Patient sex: M
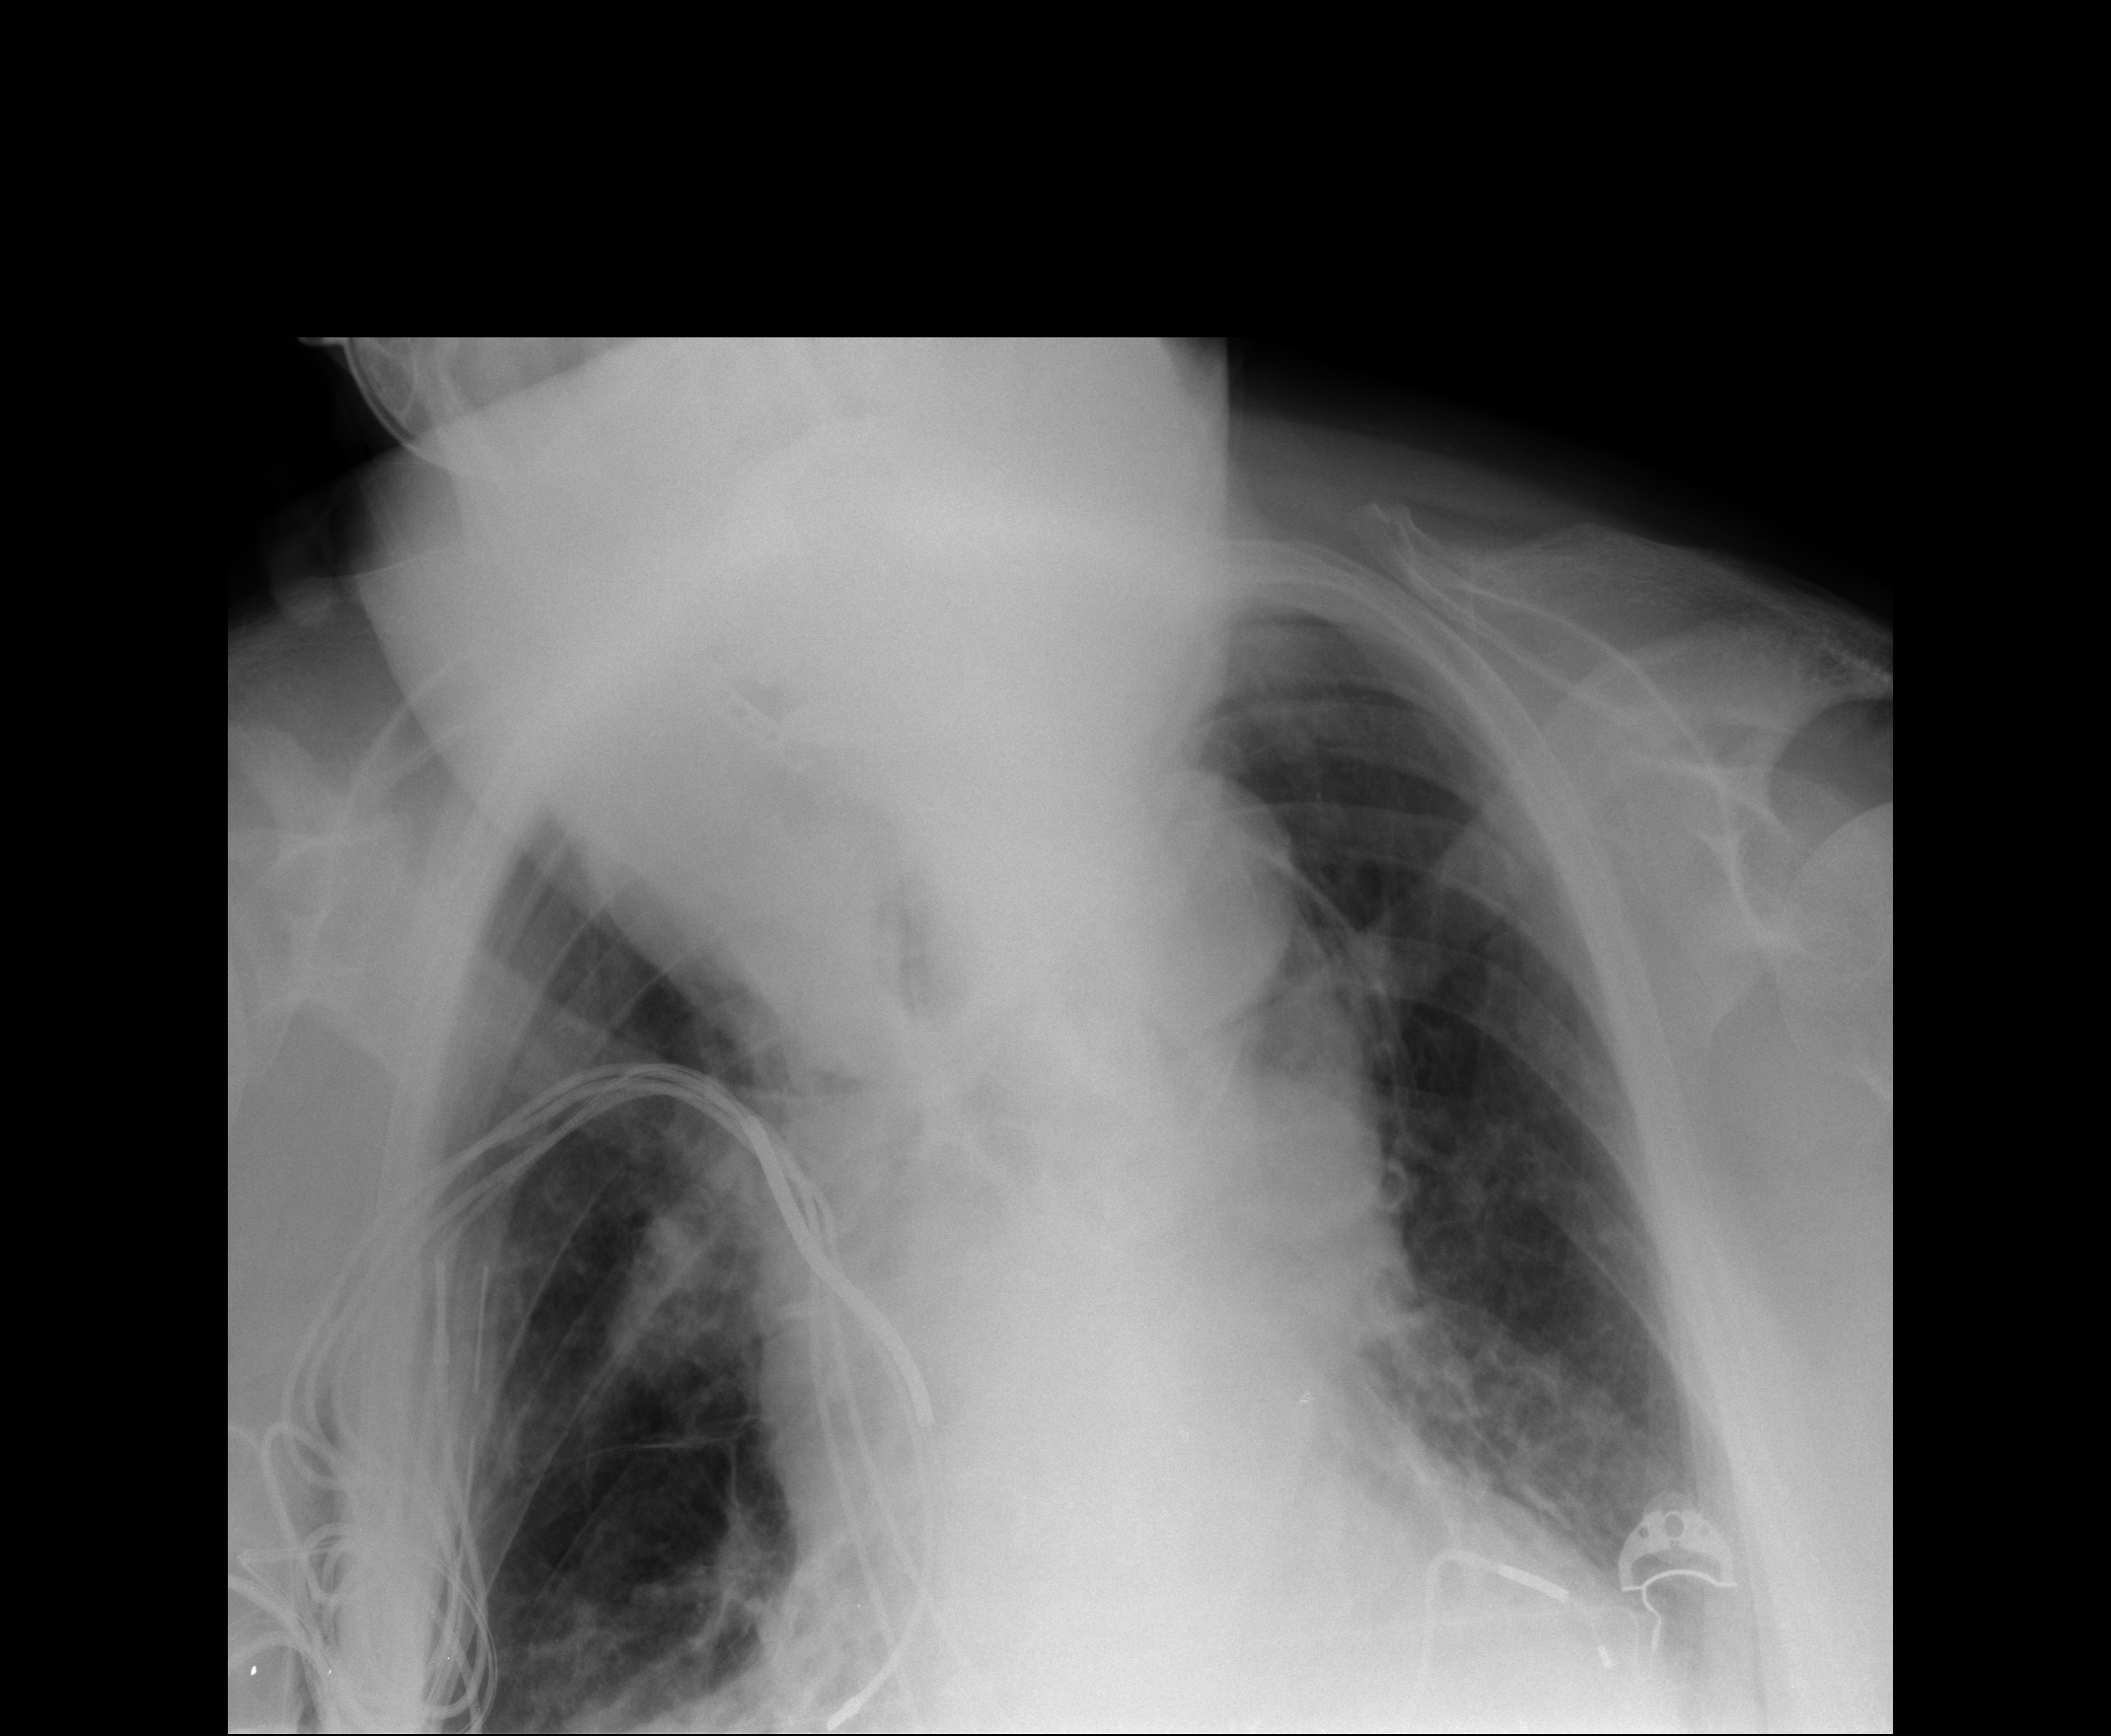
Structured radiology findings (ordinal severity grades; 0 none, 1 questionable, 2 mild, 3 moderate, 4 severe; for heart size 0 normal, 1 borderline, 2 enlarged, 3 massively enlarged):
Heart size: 2
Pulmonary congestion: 2
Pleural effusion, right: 0
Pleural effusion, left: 0
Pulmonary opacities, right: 2
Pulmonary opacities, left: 1
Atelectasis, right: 2
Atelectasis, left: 2